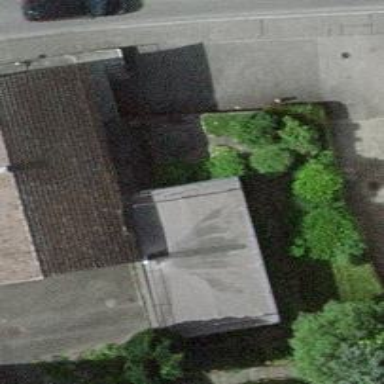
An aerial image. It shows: Garage.